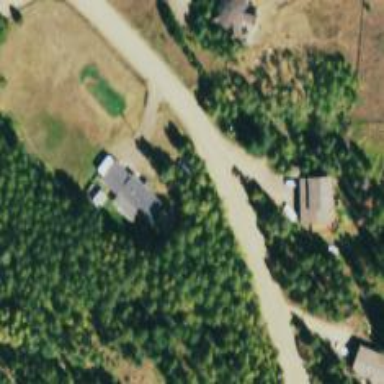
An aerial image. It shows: Driveway.